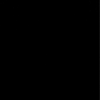
Label: dusty